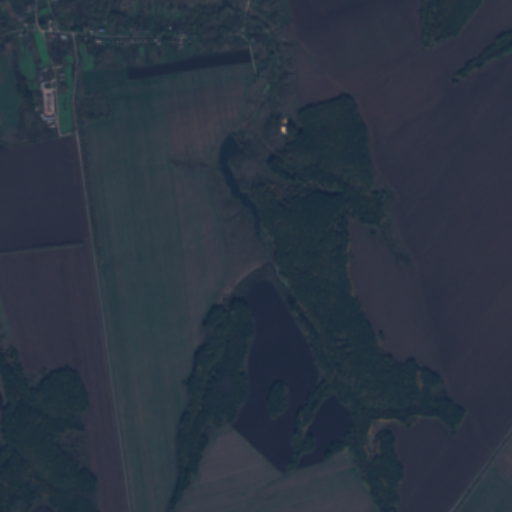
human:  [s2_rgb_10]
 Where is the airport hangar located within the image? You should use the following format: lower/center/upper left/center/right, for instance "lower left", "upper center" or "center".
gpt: The airport hangar is located in the upper left of the image.
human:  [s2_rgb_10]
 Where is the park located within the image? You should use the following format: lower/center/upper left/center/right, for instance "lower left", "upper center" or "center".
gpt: The park is located in the upper left of the image.
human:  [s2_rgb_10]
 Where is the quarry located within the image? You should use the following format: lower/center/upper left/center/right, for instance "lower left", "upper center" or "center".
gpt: The quarry is located in the upper center of the image.
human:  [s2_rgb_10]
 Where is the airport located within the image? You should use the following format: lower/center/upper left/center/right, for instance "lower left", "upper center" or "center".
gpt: There is no airport in the image.